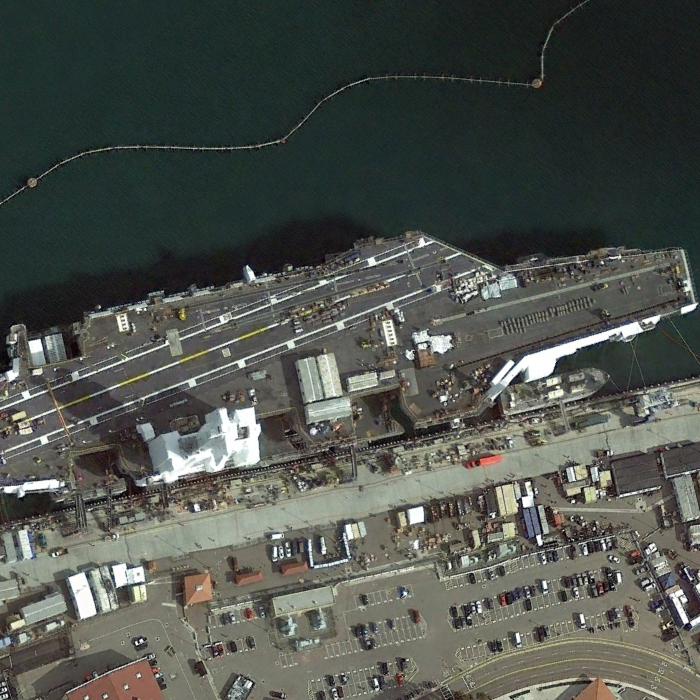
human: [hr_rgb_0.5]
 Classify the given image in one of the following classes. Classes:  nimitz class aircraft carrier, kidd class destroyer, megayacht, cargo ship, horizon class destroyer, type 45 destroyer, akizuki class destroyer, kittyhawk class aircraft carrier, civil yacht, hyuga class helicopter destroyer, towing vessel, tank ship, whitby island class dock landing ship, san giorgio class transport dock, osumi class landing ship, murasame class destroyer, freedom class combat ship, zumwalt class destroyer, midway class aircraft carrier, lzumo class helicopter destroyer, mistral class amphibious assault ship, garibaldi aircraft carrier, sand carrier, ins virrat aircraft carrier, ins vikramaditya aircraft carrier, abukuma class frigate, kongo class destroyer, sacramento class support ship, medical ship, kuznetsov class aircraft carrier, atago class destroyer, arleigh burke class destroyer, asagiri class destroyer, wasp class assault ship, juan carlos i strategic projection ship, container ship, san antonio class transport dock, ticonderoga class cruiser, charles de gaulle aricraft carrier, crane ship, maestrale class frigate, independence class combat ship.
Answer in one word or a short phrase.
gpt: Nimitz class aircraft carrier